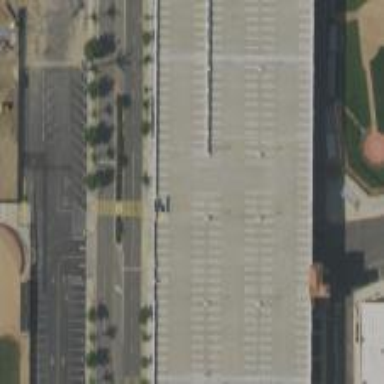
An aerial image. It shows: Multi-storey parking building.